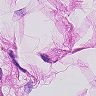
Metastatic tissue present: no